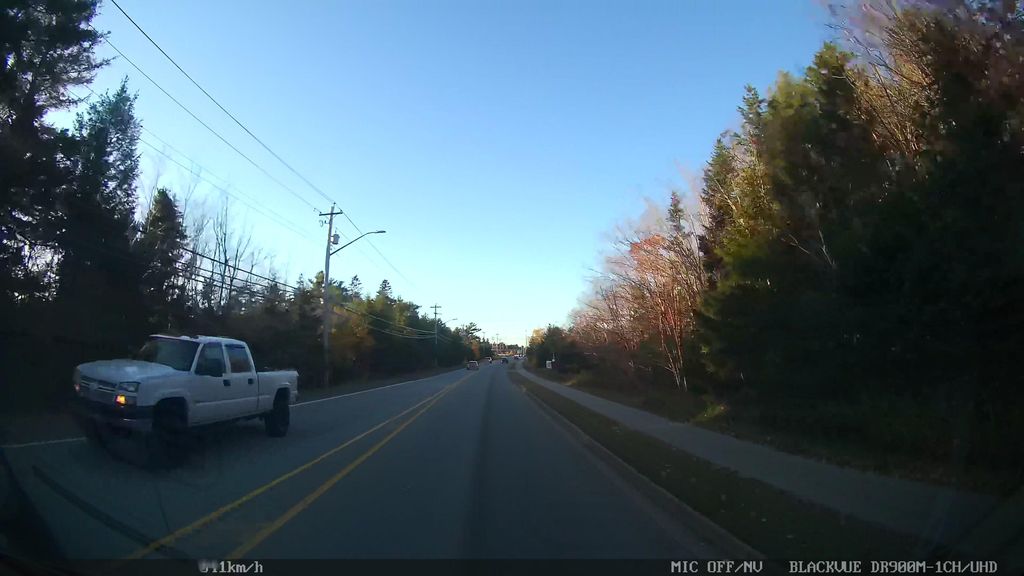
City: halifax